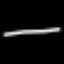
Label: line